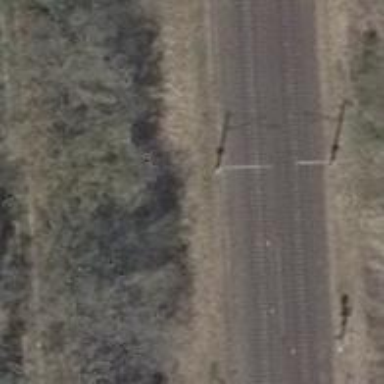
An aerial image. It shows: Milestone along the railway with catenary mast.